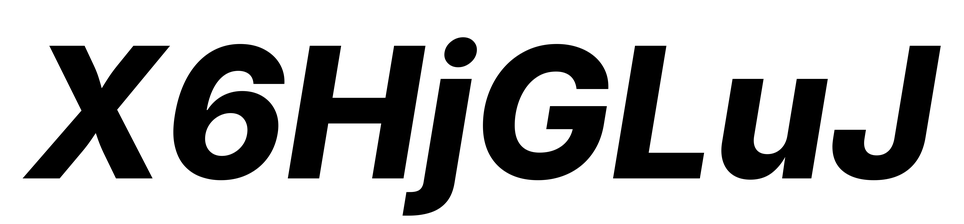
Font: Inter-Italic_ExtraBold_Italic